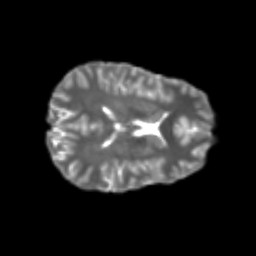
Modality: T2w
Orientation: axial
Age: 23
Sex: male
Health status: healthy
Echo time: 0.074 s